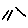
Label: cat